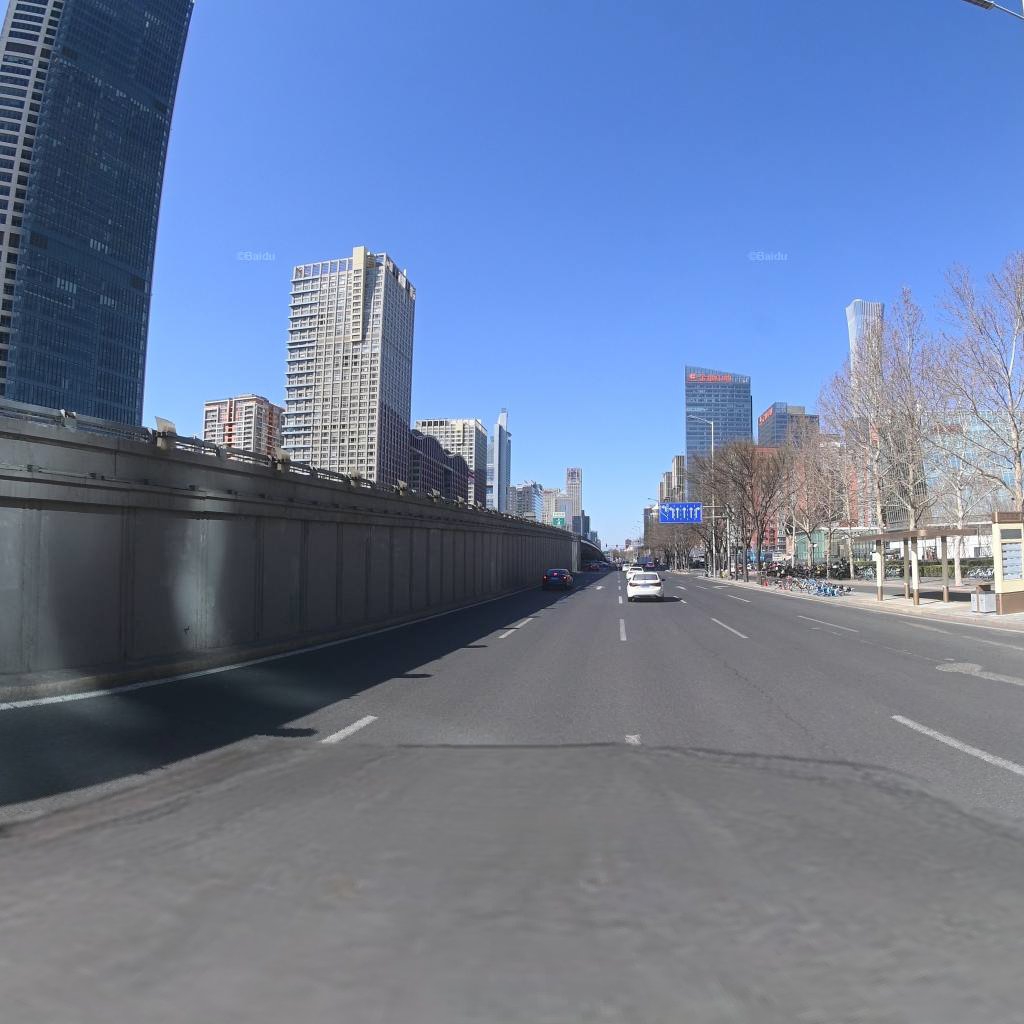
Region: Chaoyang
Road damage annotations: longitudinal crack